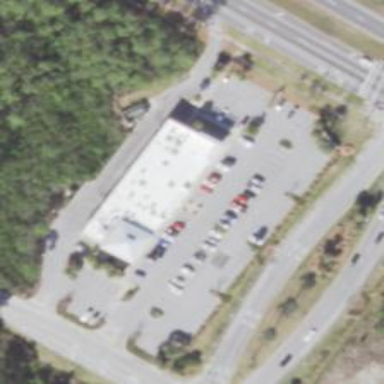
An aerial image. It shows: Retail area.